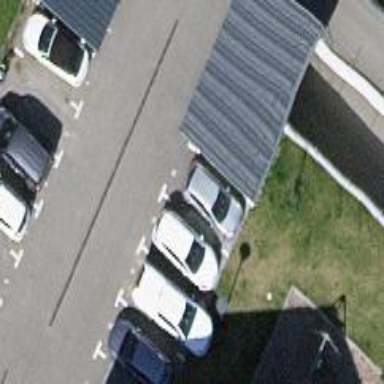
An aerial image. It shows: View of roof of building.